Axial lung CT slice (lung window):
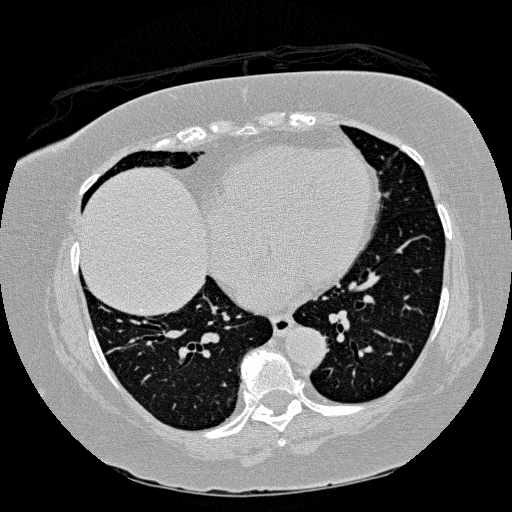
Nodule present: no